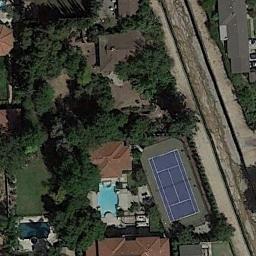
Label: tennis_court